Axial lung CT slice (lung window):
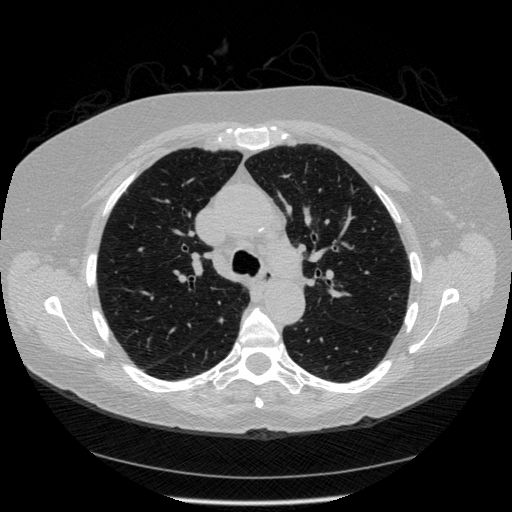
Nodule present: no